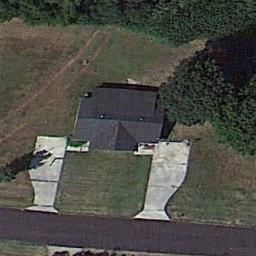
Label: sparse_residential